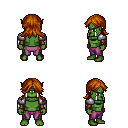
a pixel art fantasy rpg character, male body template, orc, green skin, steel arm armor, magenta pants, brunette loose hair, cloth bracers, four views (front, back, left, right), 2x2 character sprite sheet, small pixel art, hard edges, no anti-aliasing